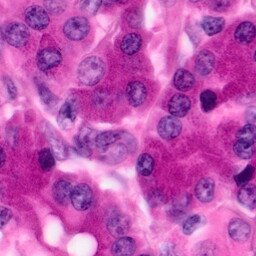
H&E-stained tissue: Pancreatic